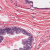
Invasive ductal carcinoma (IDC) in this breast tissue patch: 0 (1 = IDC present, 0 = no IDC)